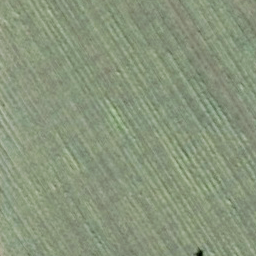
Label: agricultural